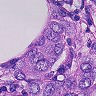
Metastatic tissue present: yes